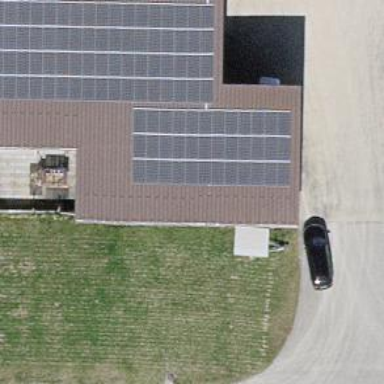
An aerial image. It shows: Solar power generator.